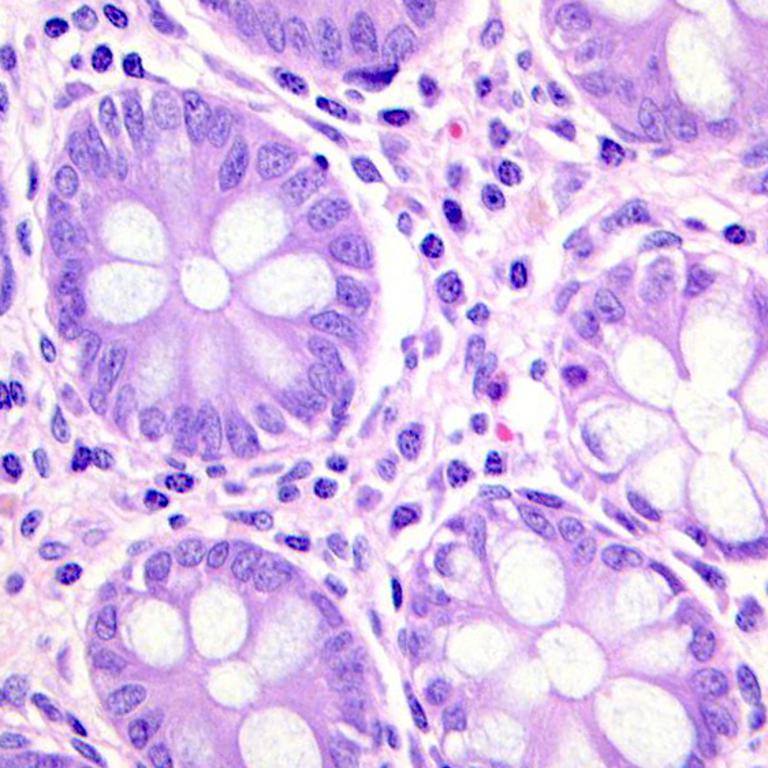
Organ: colon
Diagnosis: benign